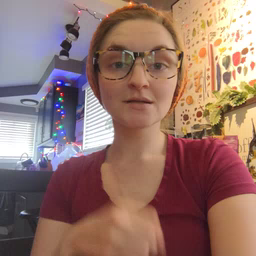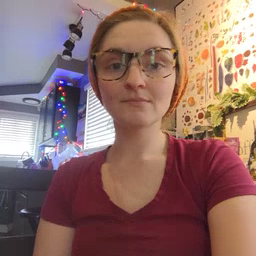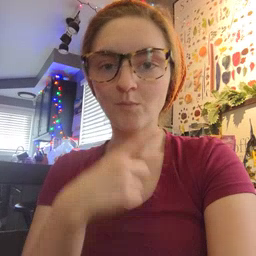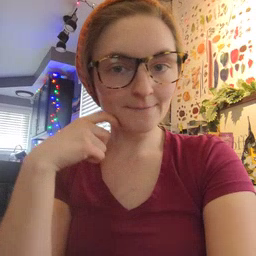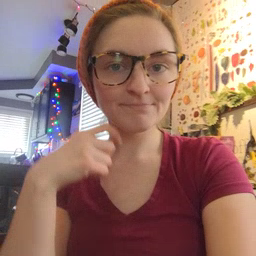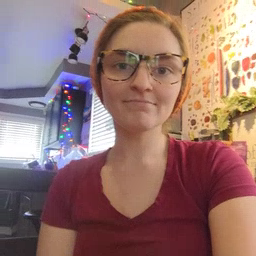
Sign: dry